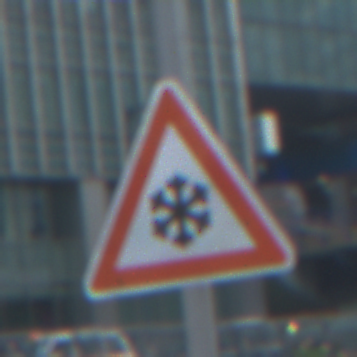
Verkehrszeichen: SchneeOderEisglaette
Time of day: MorningAfternoon
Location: Outdoor (Urban)
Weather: PartlyCloudy
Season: NotSpecified
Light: Natural